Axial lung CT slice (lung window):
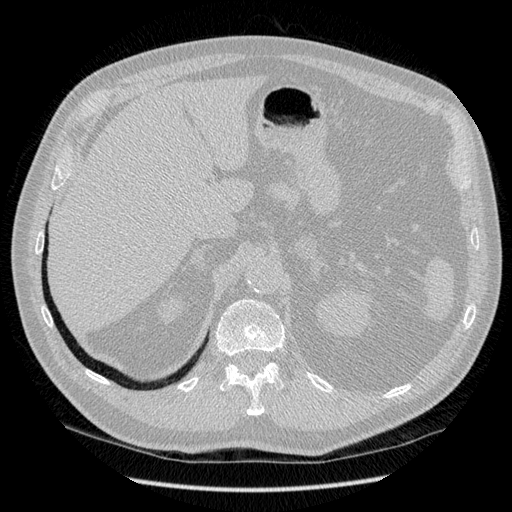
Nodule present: no